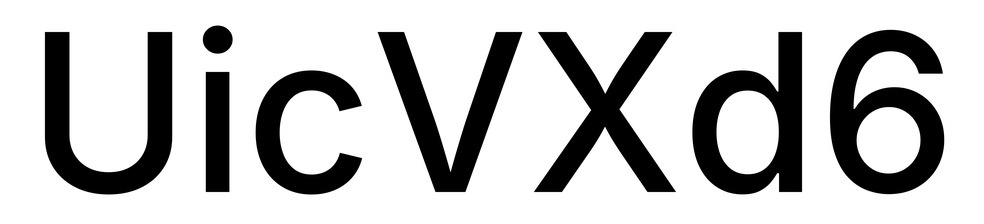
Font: Inter_Medium